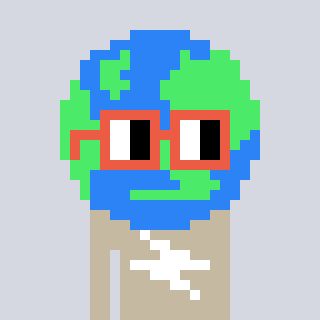
a pixel art character with square orange glasses, a earth-shaped head and a bege-colored body on a cool background